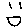
Label: smiley face